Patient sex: F
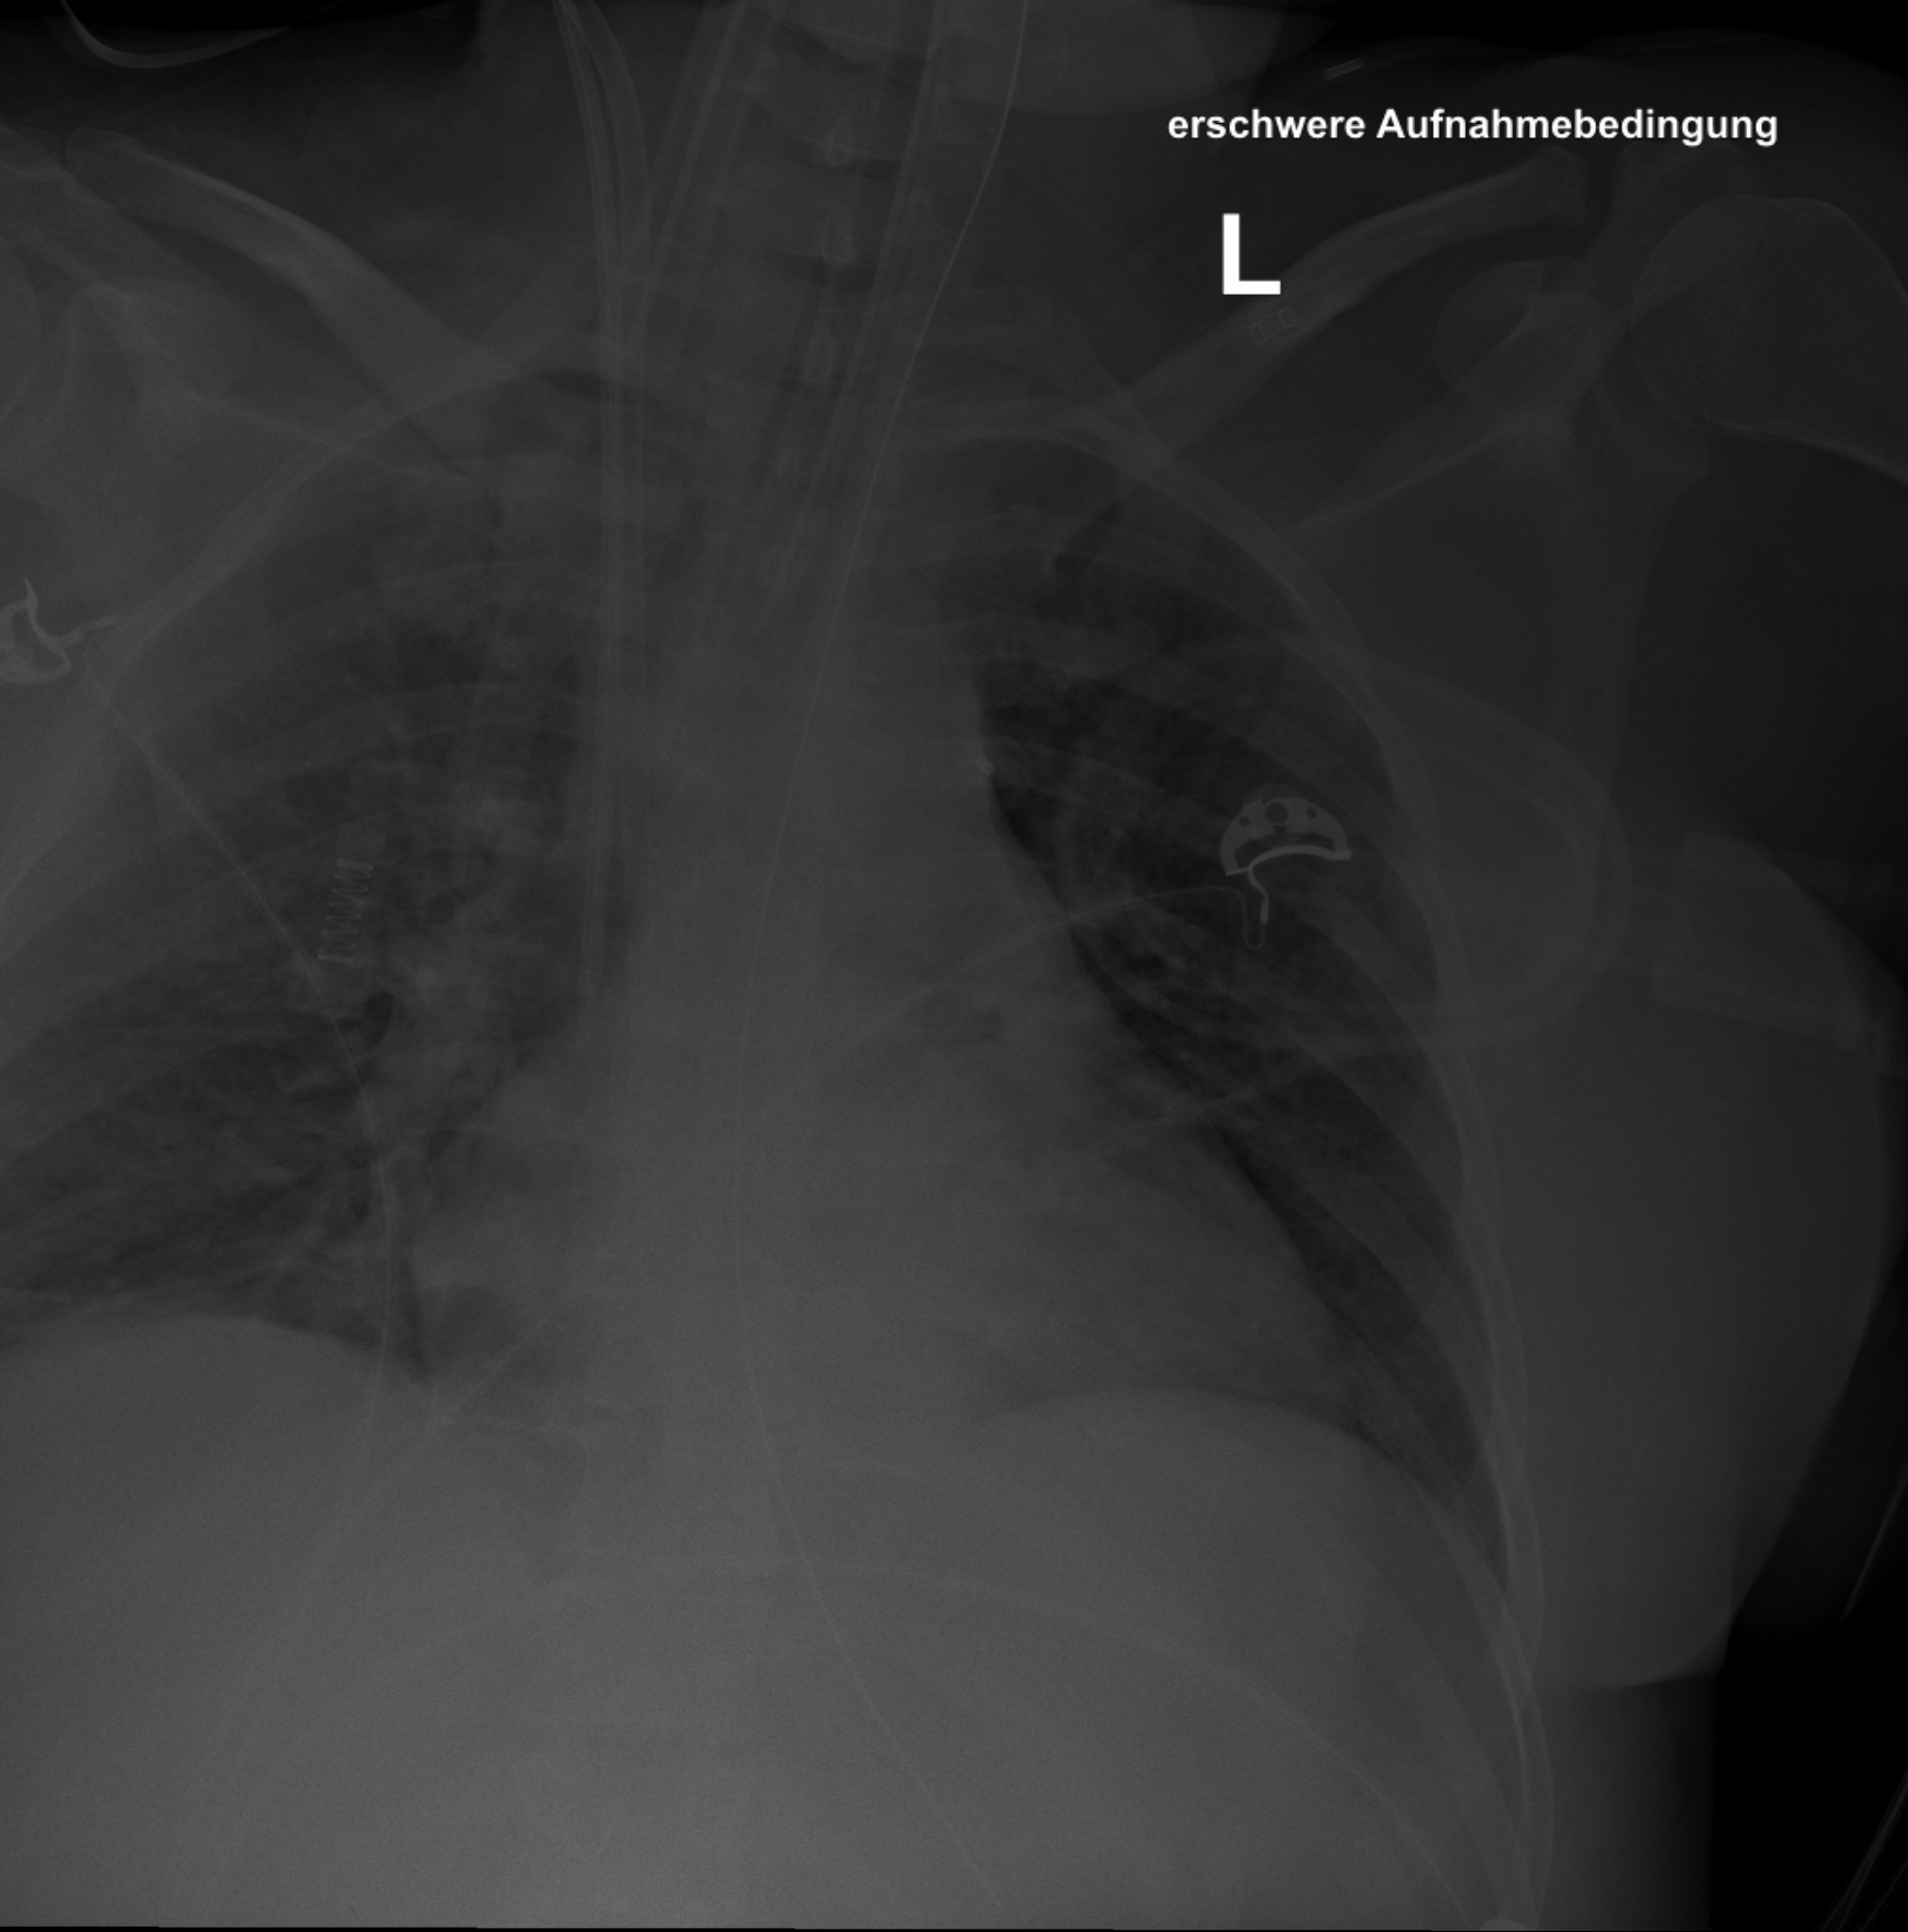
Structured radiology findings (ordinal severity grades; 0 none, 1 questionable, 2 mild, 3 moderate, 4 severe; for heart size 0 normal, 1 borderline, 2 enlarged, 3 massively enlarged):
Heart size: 2
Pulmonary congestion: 2
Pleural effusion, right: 2
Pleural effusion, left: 0
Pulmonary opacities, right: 2
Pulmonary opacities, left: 2
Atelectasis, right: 2
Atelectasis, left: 2